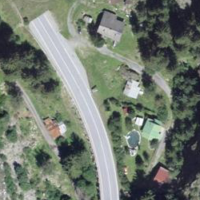
EUNIS habitat code: 32
Species observed at this site:
Campanula glomerata